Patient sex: F
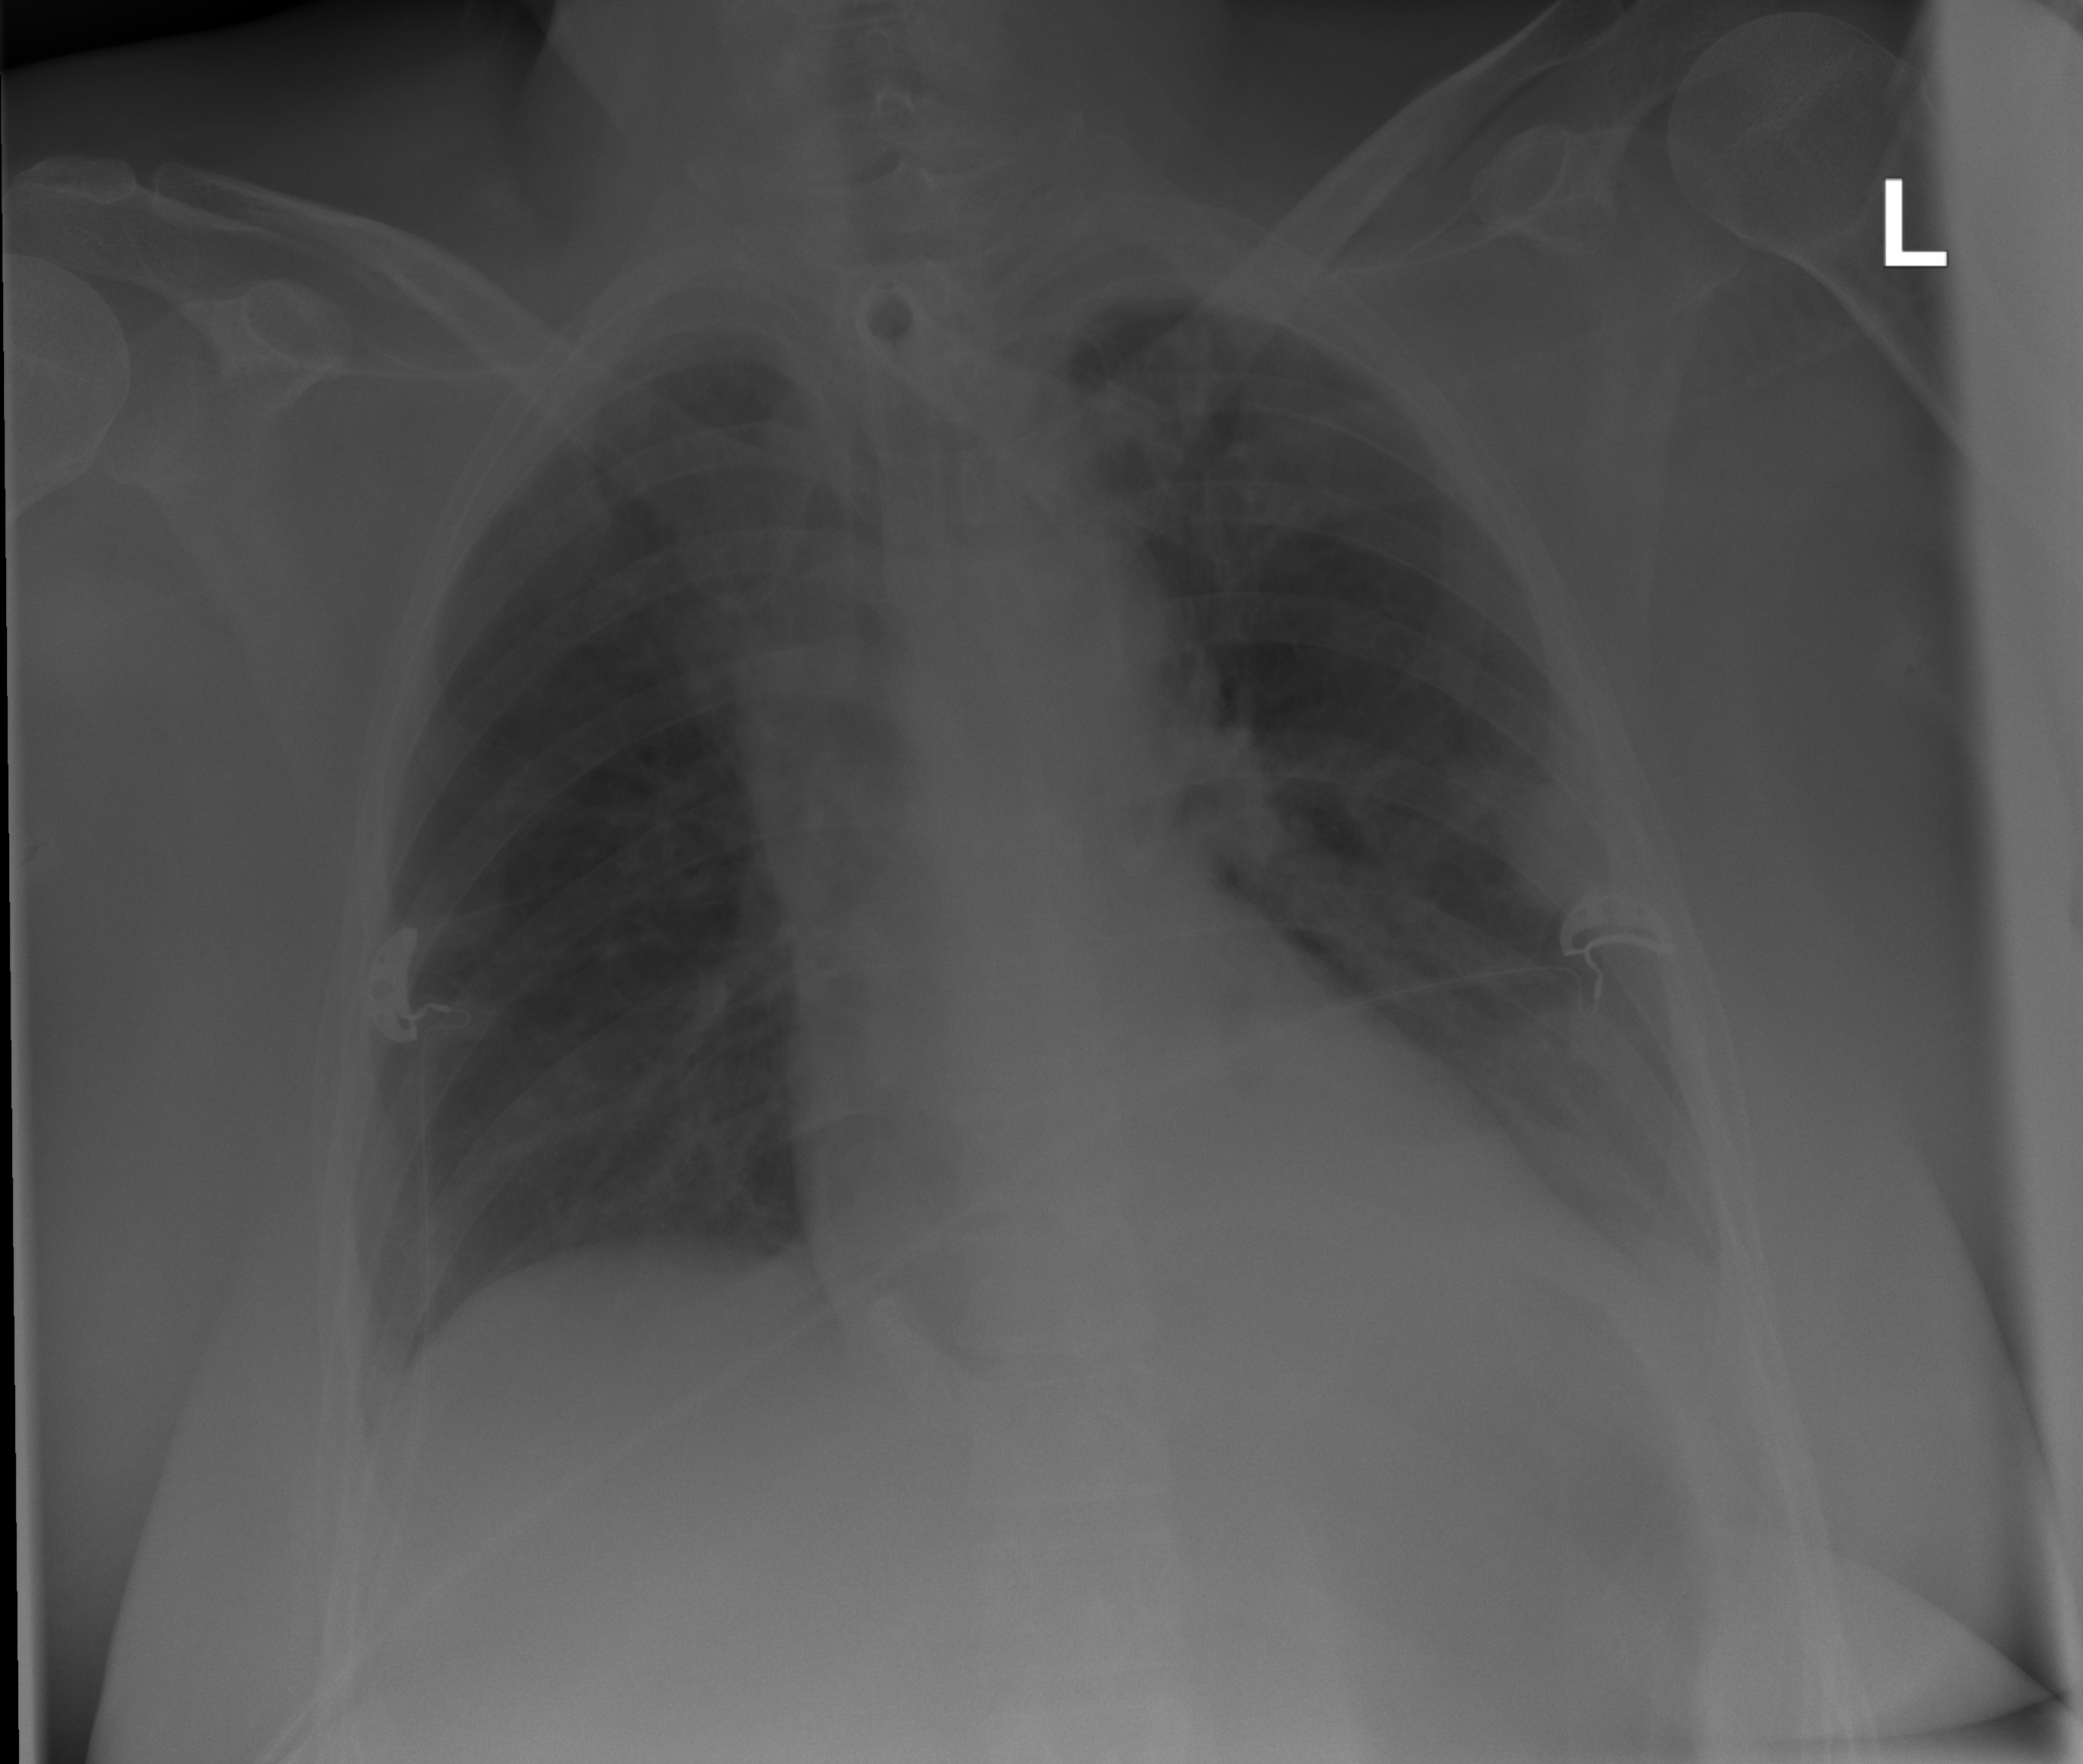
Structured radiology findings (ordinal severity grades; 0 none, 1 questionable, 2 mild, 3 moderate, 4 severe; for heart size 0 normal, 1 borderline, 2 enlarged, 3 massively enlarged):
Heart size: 1
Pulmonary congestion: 0
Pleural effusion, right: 0
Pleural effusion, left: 2
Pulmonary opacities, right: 0
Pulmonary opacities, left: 0
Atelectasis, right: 0
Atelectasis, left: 2